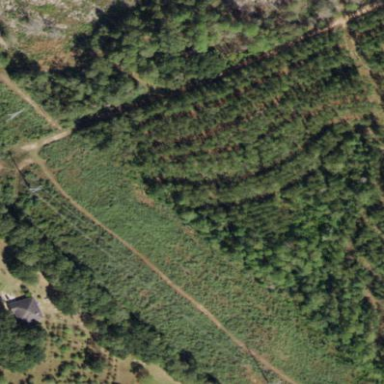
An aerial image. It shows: Mixed leaf woodland.